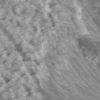
Label: not_dusty